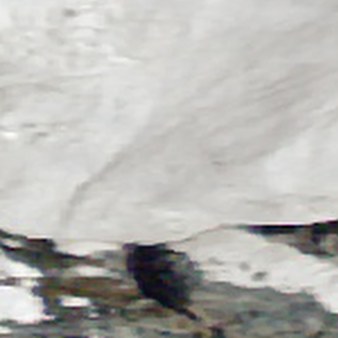
Label: other